Interaction volume radius: 5 \u00c5
Interaction volume height: 25 \u00c5
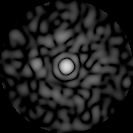
Disorder parameter: 0.8514